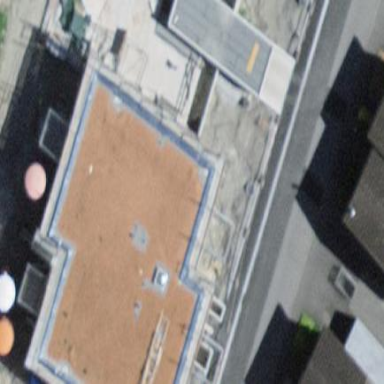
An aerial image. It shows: Flat-roofed apartment building.